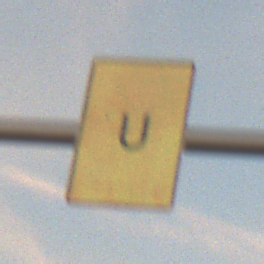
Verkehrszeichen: AnkuendigungOderFortsetzungUmleitungOhnePfeilsymbol
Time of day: SunriseSunset
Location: Outdoor (Nature)
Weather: PartlyCloudy
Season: NotSpecified
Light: Natural